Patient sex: F
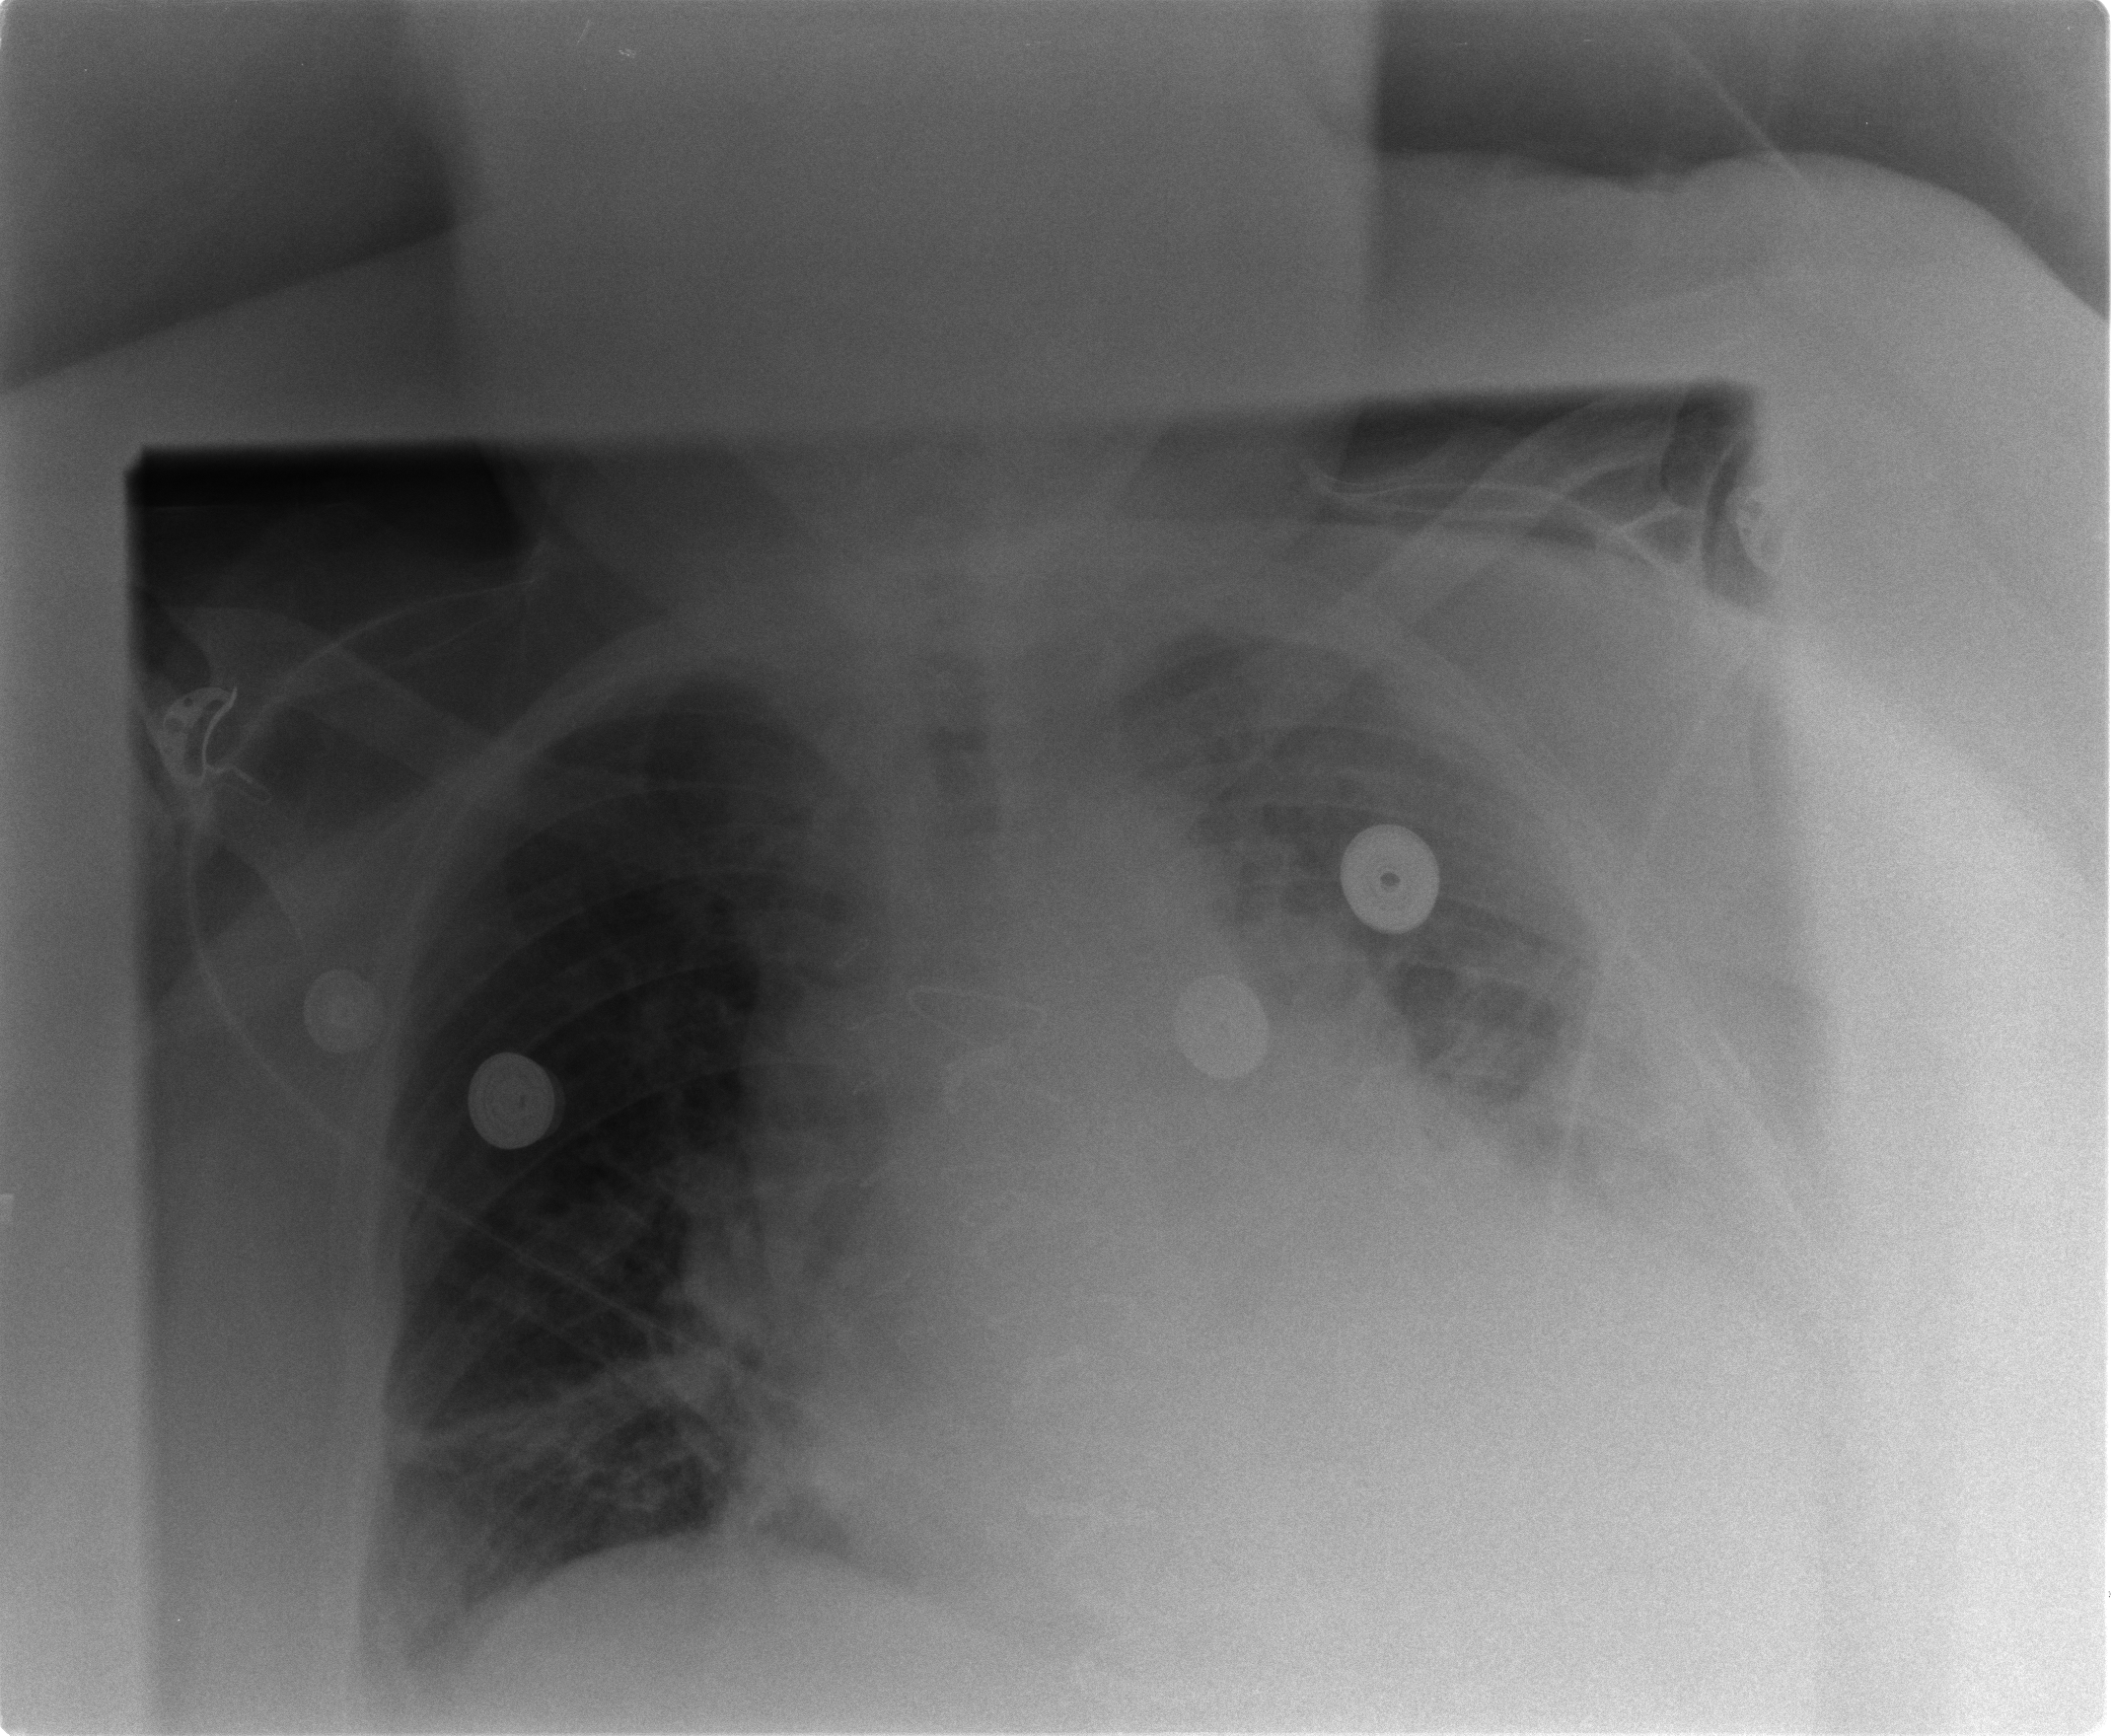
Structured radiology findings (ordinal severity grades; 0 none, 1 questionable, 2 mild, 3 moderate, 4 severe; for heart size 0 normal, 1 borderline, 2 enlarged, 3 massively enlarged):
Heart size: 2
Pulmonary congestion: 3
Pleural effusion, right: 2
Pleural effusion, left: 2
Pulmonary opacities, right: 1
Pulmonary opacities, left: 2
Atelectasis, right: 2
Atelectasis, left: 3